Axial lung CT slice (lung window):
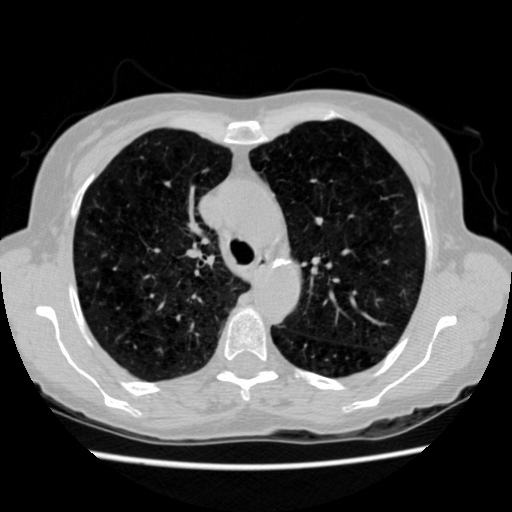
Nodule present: no